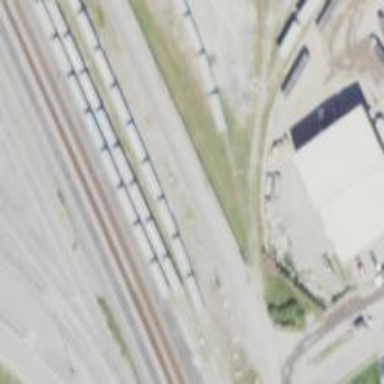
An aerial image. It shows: Rail spur service.